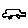
Label: car